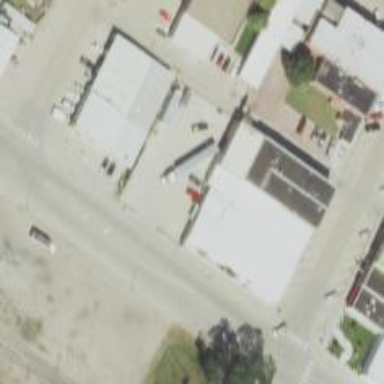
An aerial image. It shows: Retail building.